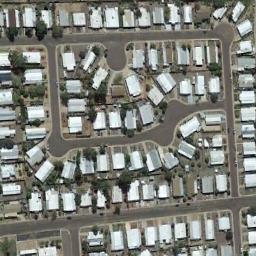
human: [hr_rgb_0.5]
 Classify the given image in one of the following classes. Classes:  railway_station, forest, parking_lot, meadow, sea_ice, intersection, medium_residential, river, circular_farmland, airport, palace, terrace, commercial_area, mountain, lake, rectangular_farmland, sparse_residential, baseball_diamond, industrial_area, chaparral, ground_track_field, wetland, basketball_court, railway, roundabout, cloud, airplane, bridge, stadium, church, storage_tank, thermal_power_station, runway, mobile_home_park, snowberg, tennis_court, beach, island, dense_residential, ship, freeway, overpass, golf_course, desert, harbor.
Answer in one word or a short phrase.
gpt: mobile_home_park